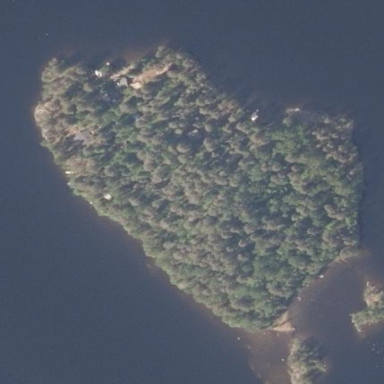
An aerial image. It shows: Islet.